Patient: sex M, age 59
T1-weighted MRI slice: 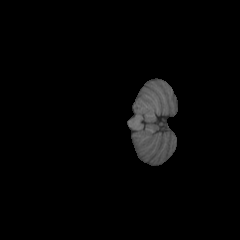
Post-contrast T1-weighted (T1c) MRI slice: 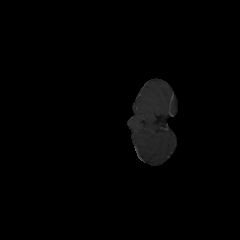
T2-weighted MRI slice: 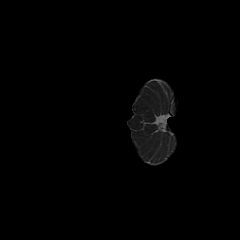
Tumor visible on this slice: no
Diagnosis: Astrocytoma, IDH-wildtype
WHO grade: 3